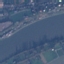
Land use / land cover: River